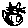
Label: cat